八年级 · 度量几何学
如图在 $\triangle A B C$ 中, $A B=A C$, 直线 $D E$ 垂直平分 $A B$, 若 $\angle A=40^{\circ}$, 则

(1) 求 $\angle \mathrm{DBC}$ 的度数,

(2) 若 $A B=12, B C=7$, 求 $\triangle B C D$ 的周长

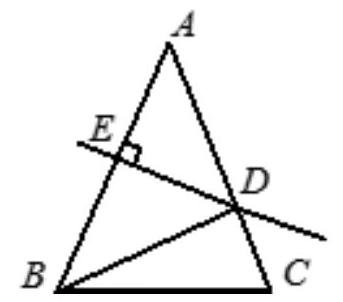
答案: 解：(1) 在 $\triangle A B C$ 中, $A B=A C, \angle A=40^{\circ}$,

$\therefore \angle A B C=\frac{180^{\circ}-40^{\circ}}{2}=70^{\circ}$.

又 $\because D E$ 垂直平分 $A B$,

$\therefore D A=D B$,

$\therefore \angle D B A=\angle A=40^{\circ}$,

$\therefore \angle D B C=\angle A B C-\angle D B A=70^{\circ}-40^{\circ}=30^{\circ}$.

(2) $\because D A=D B$, $\therefore B D+D C=A D+D C=A C=A B=12$,

$\therefore C_{\triangle B D C}=B D+D C+B C=A C+B C=12+7=19$.

答: $\triangle D B C$ 的周长为 19 .